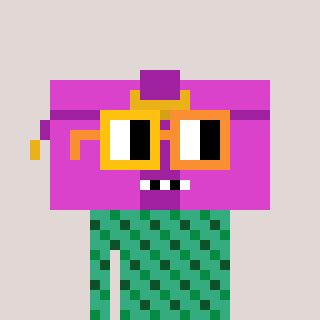
a pixel art character with square yellow and orange glasses, a clutch-shaped head and a teal-colored body on a warm background